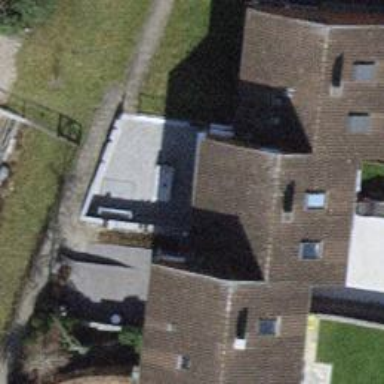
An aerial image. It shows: Terrace-style building with gabled roof.